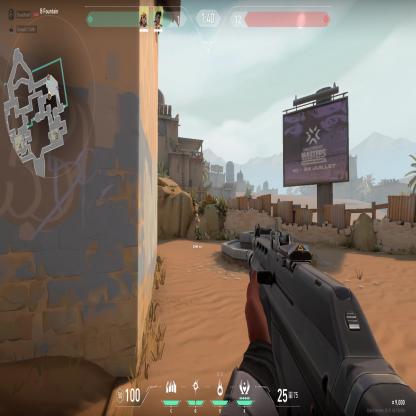
Label: teammate